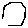
Label: hexagon